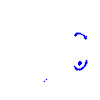
Particle: kaon